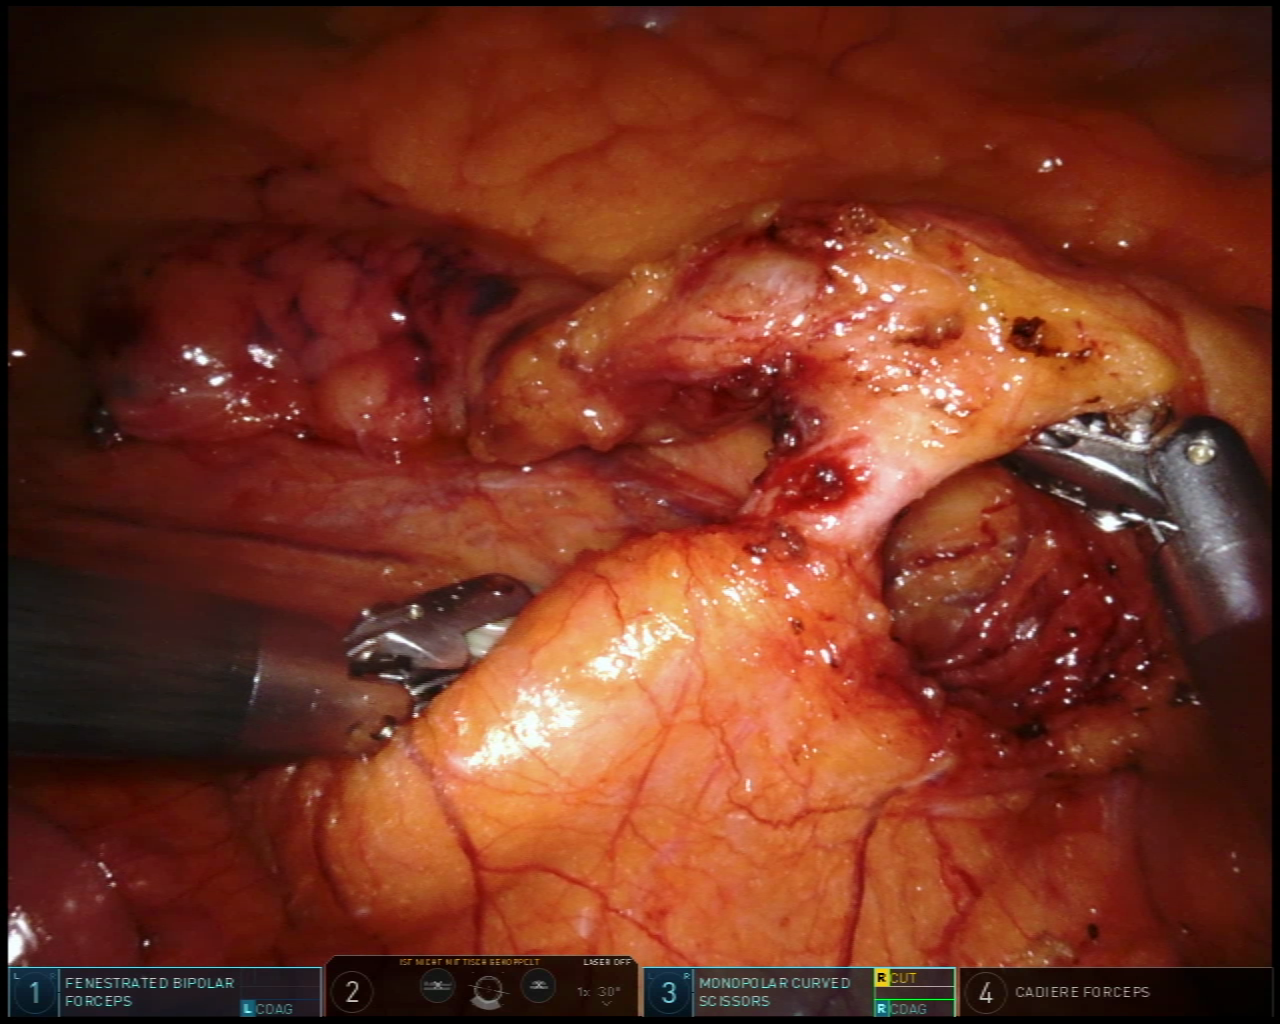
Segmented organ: inferior_mesenteric_artery
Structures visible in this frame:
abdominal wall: no
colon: no
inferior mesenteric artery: yes
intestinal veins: no
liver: no
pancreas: no
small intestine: no
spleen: no
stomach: no
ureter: no
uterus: no
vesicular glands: no